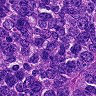
Metastatic tissue present: yes